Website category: sports
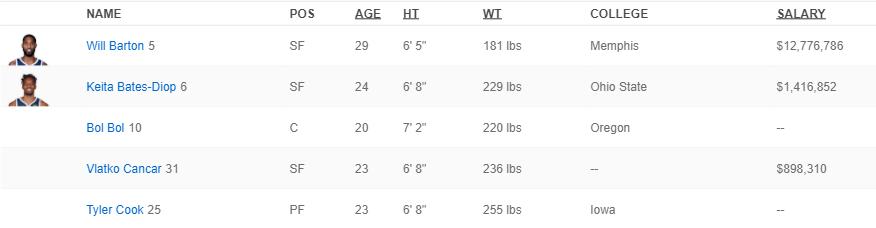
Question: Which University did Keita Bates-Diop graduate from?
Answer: Ohio State

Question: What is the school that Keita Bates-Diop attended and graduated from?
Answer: Ohio State

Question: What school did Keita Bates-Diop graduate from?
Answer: Ohio State

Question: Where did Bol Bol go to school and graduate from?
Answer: Oregon

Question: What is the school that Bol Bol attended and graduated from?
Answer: Oregon

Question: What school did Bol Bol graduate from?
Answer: Oregon

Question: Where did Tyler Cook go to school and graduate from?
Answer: Iowa

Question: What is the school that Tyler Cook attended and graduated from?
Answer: Iowa

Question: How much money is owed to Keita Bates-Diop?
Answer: $1,416,852

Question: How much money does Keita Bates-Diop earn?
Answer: $1,416,852

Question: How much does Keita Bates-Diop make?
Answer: $1,416,852

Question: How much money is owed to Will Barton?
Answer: $12,776,786

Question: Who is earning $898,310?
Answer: Vlatko Cancar

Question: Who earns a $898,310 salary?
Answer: Vlatko Cancar

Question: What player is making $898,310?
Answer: Vlatko Cancar

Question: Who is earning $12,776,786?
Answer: Will Barton

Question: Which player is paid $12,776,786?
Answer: Will Barton

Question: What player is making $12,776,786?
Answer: Will Barton

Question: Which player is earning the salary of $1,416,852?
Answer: Keita Bates-Diop

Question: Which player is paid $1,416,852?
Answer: Keita Bates-Diop

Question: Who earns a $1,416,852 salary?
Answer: Keita Bates-Diop

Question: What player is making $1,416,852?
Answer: Keita Bates-Diop

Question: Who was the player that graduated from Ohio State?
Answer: Keita Bates-Diop

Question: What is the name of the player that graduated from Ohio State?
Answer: Keita Bates-Diop

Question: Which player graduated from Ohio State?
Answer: Keita Bates-Diop

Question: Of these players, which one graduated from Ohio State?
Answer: Keita Bates-Diop

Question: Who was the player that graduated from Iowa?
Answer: Tyler Cook

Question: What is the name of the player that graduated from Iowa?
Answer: Tyler Cook

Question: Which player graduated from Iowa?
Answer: Tyler Cook

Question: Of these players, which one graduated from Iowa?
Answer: Tyler Cook

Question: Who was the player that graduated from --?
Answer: Vlatko Cancar

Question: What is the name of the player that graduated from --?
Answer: Vlatko Cancar

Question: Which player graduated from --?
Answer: Vlatko Cancar

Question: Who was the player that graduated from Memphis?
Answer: Will Barton

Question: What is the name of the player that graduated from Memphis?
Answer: Will Barton

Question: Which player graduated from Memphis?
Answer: Will Barton

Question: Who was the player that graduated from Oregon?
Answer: Bol Bol

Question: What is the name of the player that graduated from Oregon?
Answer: Bol Bol

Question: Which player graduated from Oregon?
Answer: Bol Bol

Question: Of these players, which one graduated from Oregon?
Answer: Bol Bol